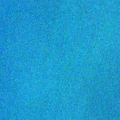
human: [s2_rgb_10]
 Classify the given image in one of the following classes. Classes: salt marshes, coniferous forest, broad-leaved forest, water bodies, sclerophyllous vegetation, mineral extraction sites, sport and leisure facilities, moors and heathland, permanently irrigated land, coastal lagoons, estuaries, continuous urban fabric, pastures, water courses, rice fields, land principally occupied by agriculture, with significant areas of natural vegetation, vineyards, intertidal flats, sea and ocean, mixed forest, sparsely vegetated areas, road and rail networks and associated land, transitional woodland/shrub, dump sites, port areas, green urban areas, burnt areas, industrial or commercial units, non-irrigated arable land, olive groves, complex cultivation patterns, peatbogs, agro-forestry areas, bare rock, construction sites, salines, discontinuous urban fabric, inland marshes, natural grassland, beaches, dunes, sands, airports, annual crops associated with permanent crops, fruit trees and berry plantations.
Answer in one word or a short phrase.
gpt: sea and ocean